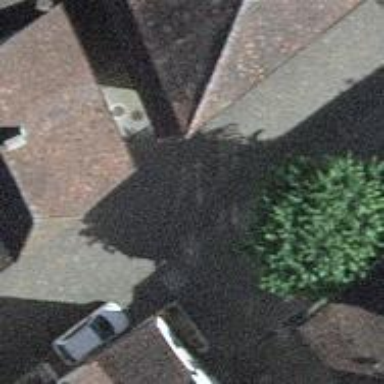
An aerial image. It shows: Residential road with sett surface.